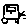
Label: car